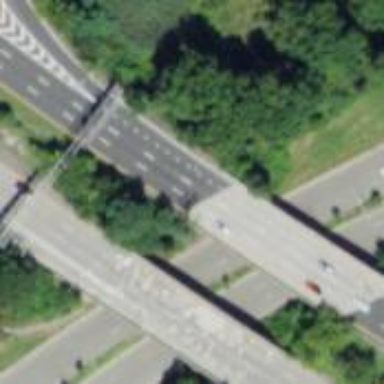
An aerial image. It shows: Motorway junction.